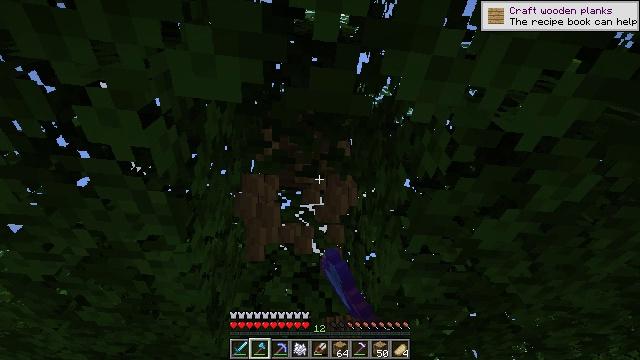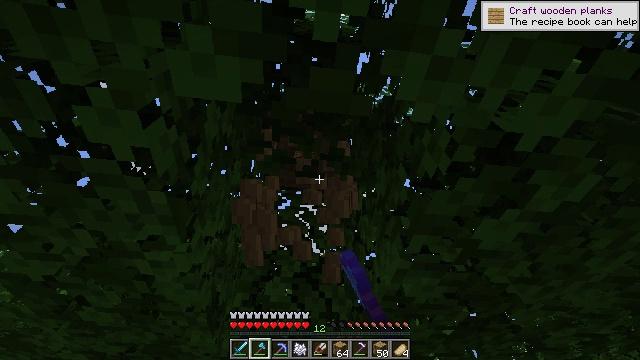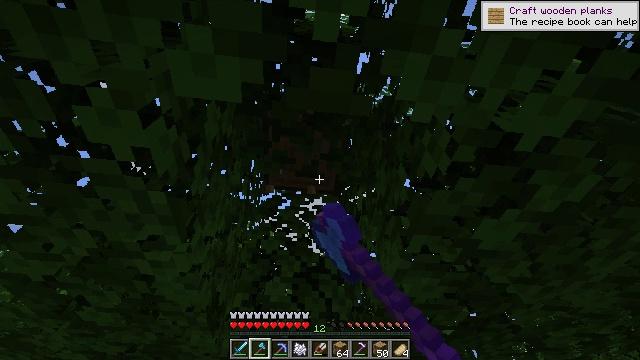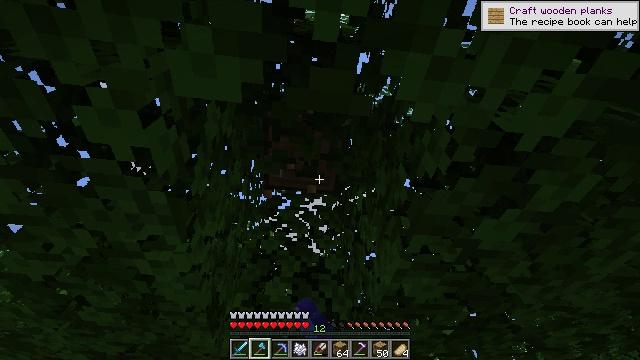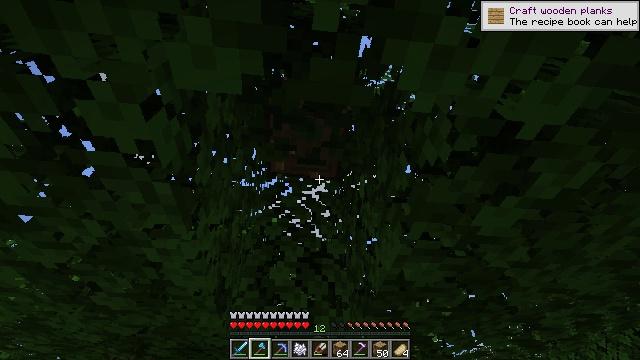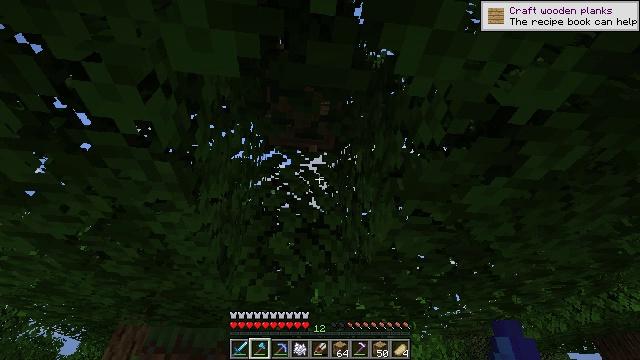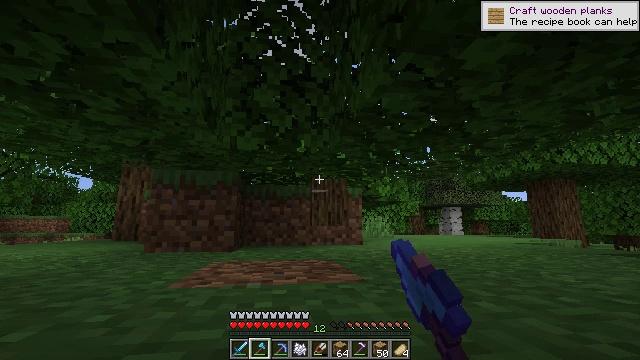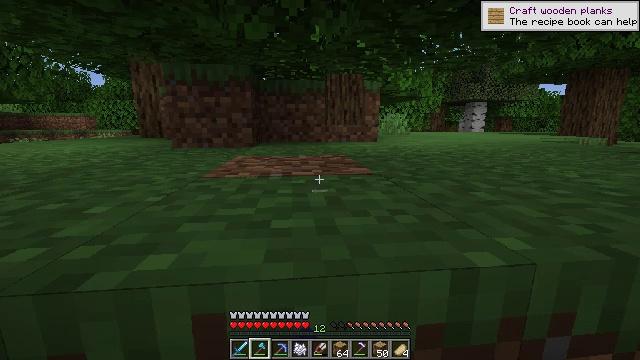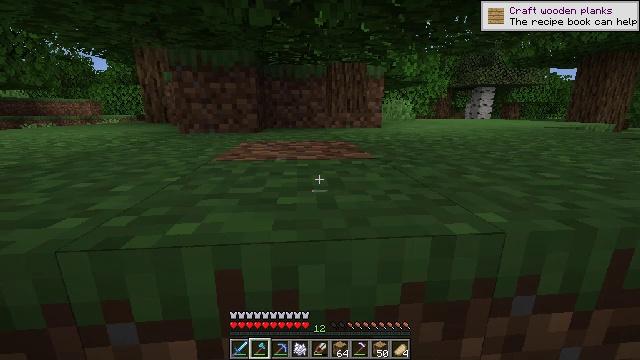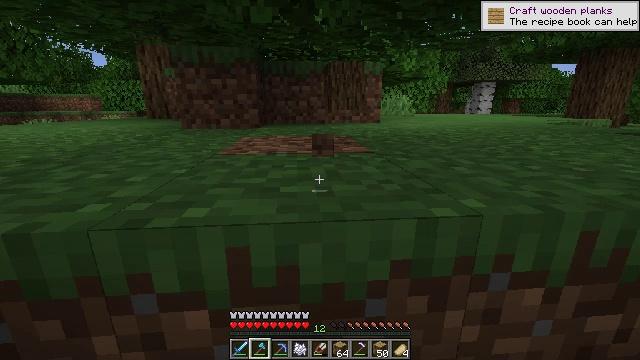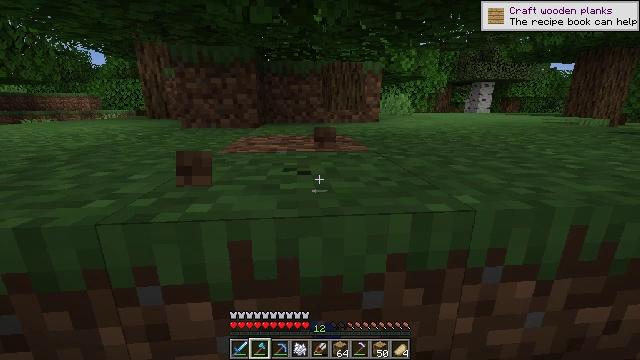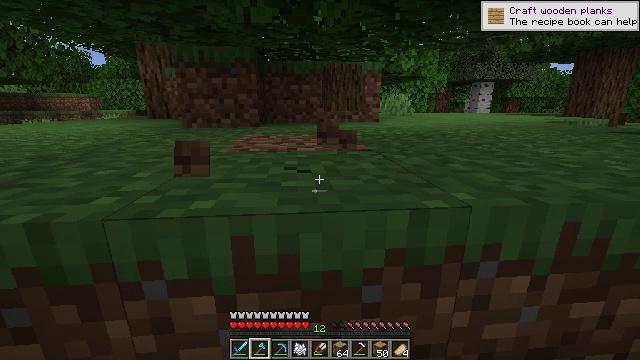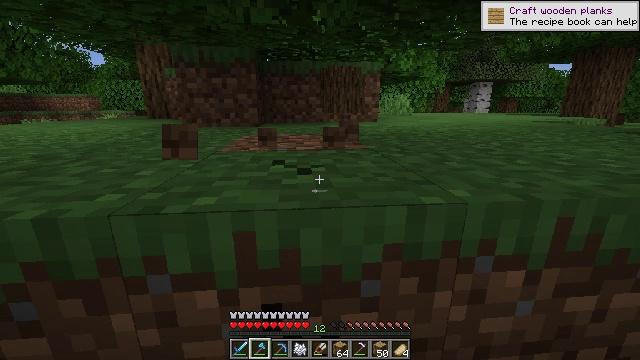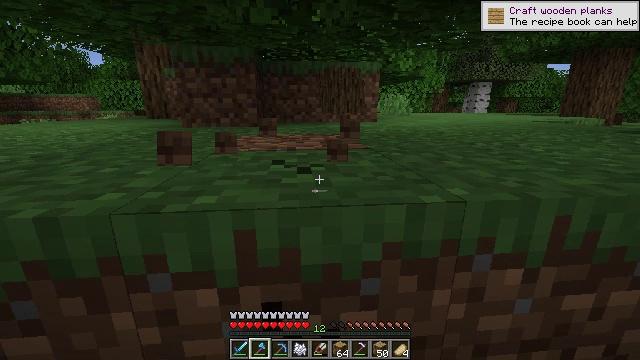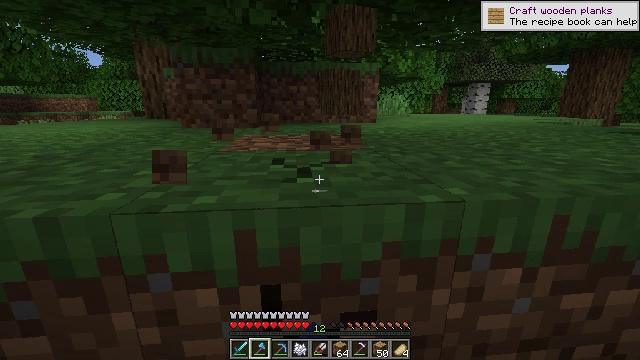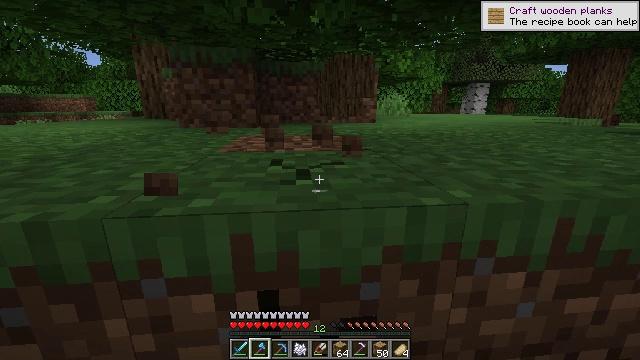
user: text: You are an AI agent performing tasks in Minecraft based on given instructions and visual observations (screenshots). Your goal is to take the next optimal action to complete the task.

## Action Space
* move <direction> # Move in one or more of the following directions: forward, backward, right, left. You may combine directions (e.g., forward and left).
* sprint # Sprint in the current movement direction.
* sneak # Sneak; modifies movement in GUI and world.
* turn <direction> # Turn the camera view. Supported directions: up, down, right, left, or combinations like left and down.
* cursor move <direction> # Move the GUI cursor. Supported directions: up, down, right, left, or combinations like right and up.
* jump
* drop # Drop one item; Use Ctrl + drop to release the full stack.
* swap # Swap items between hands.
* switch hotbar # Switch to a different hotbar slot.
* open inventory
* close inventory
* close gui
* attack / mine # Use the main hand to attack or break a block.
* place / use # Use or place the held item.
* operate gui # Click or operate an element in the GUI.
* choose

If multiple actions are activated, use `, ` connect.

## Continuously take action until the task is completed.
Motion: motion action
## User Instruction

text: Break the grass block.
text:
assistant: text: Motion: sneak, attack / mine
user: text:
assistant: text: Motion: sneak, attack / mine
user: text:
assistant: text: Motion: sneak, attack / mine
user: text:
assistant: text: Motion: move back, sneak, turn down, attack / mine
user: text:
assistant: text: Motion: move back, sneak, turn down, attack / mine
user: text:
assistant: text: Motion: move back, sneak, turn right and down
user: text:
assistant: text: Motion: move back, sneak, turn left and down
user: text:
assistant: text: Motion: move back, sneak, turn down
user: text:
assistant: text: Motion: move back, sneak, attack / mine
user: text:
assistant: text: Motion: sneak, attack / mine
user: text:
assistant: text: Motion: sneak, attack / mine
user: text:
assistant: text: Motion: sneak, attack / mine
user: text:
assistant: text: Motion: sneak, attack / mine
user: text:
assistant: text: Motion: sneak, attack / mine
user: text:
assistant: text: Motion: move forward, sneak, attack / mine
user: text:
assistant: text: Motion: move forward, sneak, attack / mine
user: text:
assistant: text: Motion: move forward, sneak, attack / mine
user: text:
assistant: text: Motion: move forward, sneak, turn down, attack / mine
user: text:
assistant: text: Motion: move forward, sneak, turn left and down, attack / mine
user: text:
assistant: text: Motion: move forward, sneak, turn down, attack / mine
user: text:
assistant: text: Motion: move forward, sneak, attack / mine
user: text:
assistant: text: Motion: move forward, sneak, attack / mine
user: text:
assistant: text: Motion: move forward, sneak, attack / mine
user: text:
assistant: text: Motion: move forward, sneak, attack / mine
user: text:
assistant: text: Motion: move forward, sneak, attack / mine
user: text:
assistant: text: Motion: move forward, sneak, attack / mine
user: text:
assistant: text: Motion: move forward, sneak, attack / mine
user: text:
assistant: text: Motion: move forward, sneak, attack / mine
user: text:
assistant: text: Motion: move forward, sneak, attack / mine
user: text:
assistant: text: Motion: move forward, sneak, attack / mine